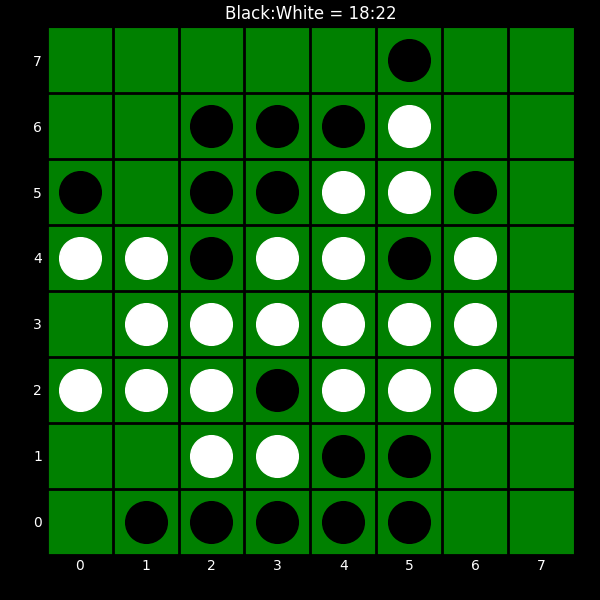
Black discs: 18
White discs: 22